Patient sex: M
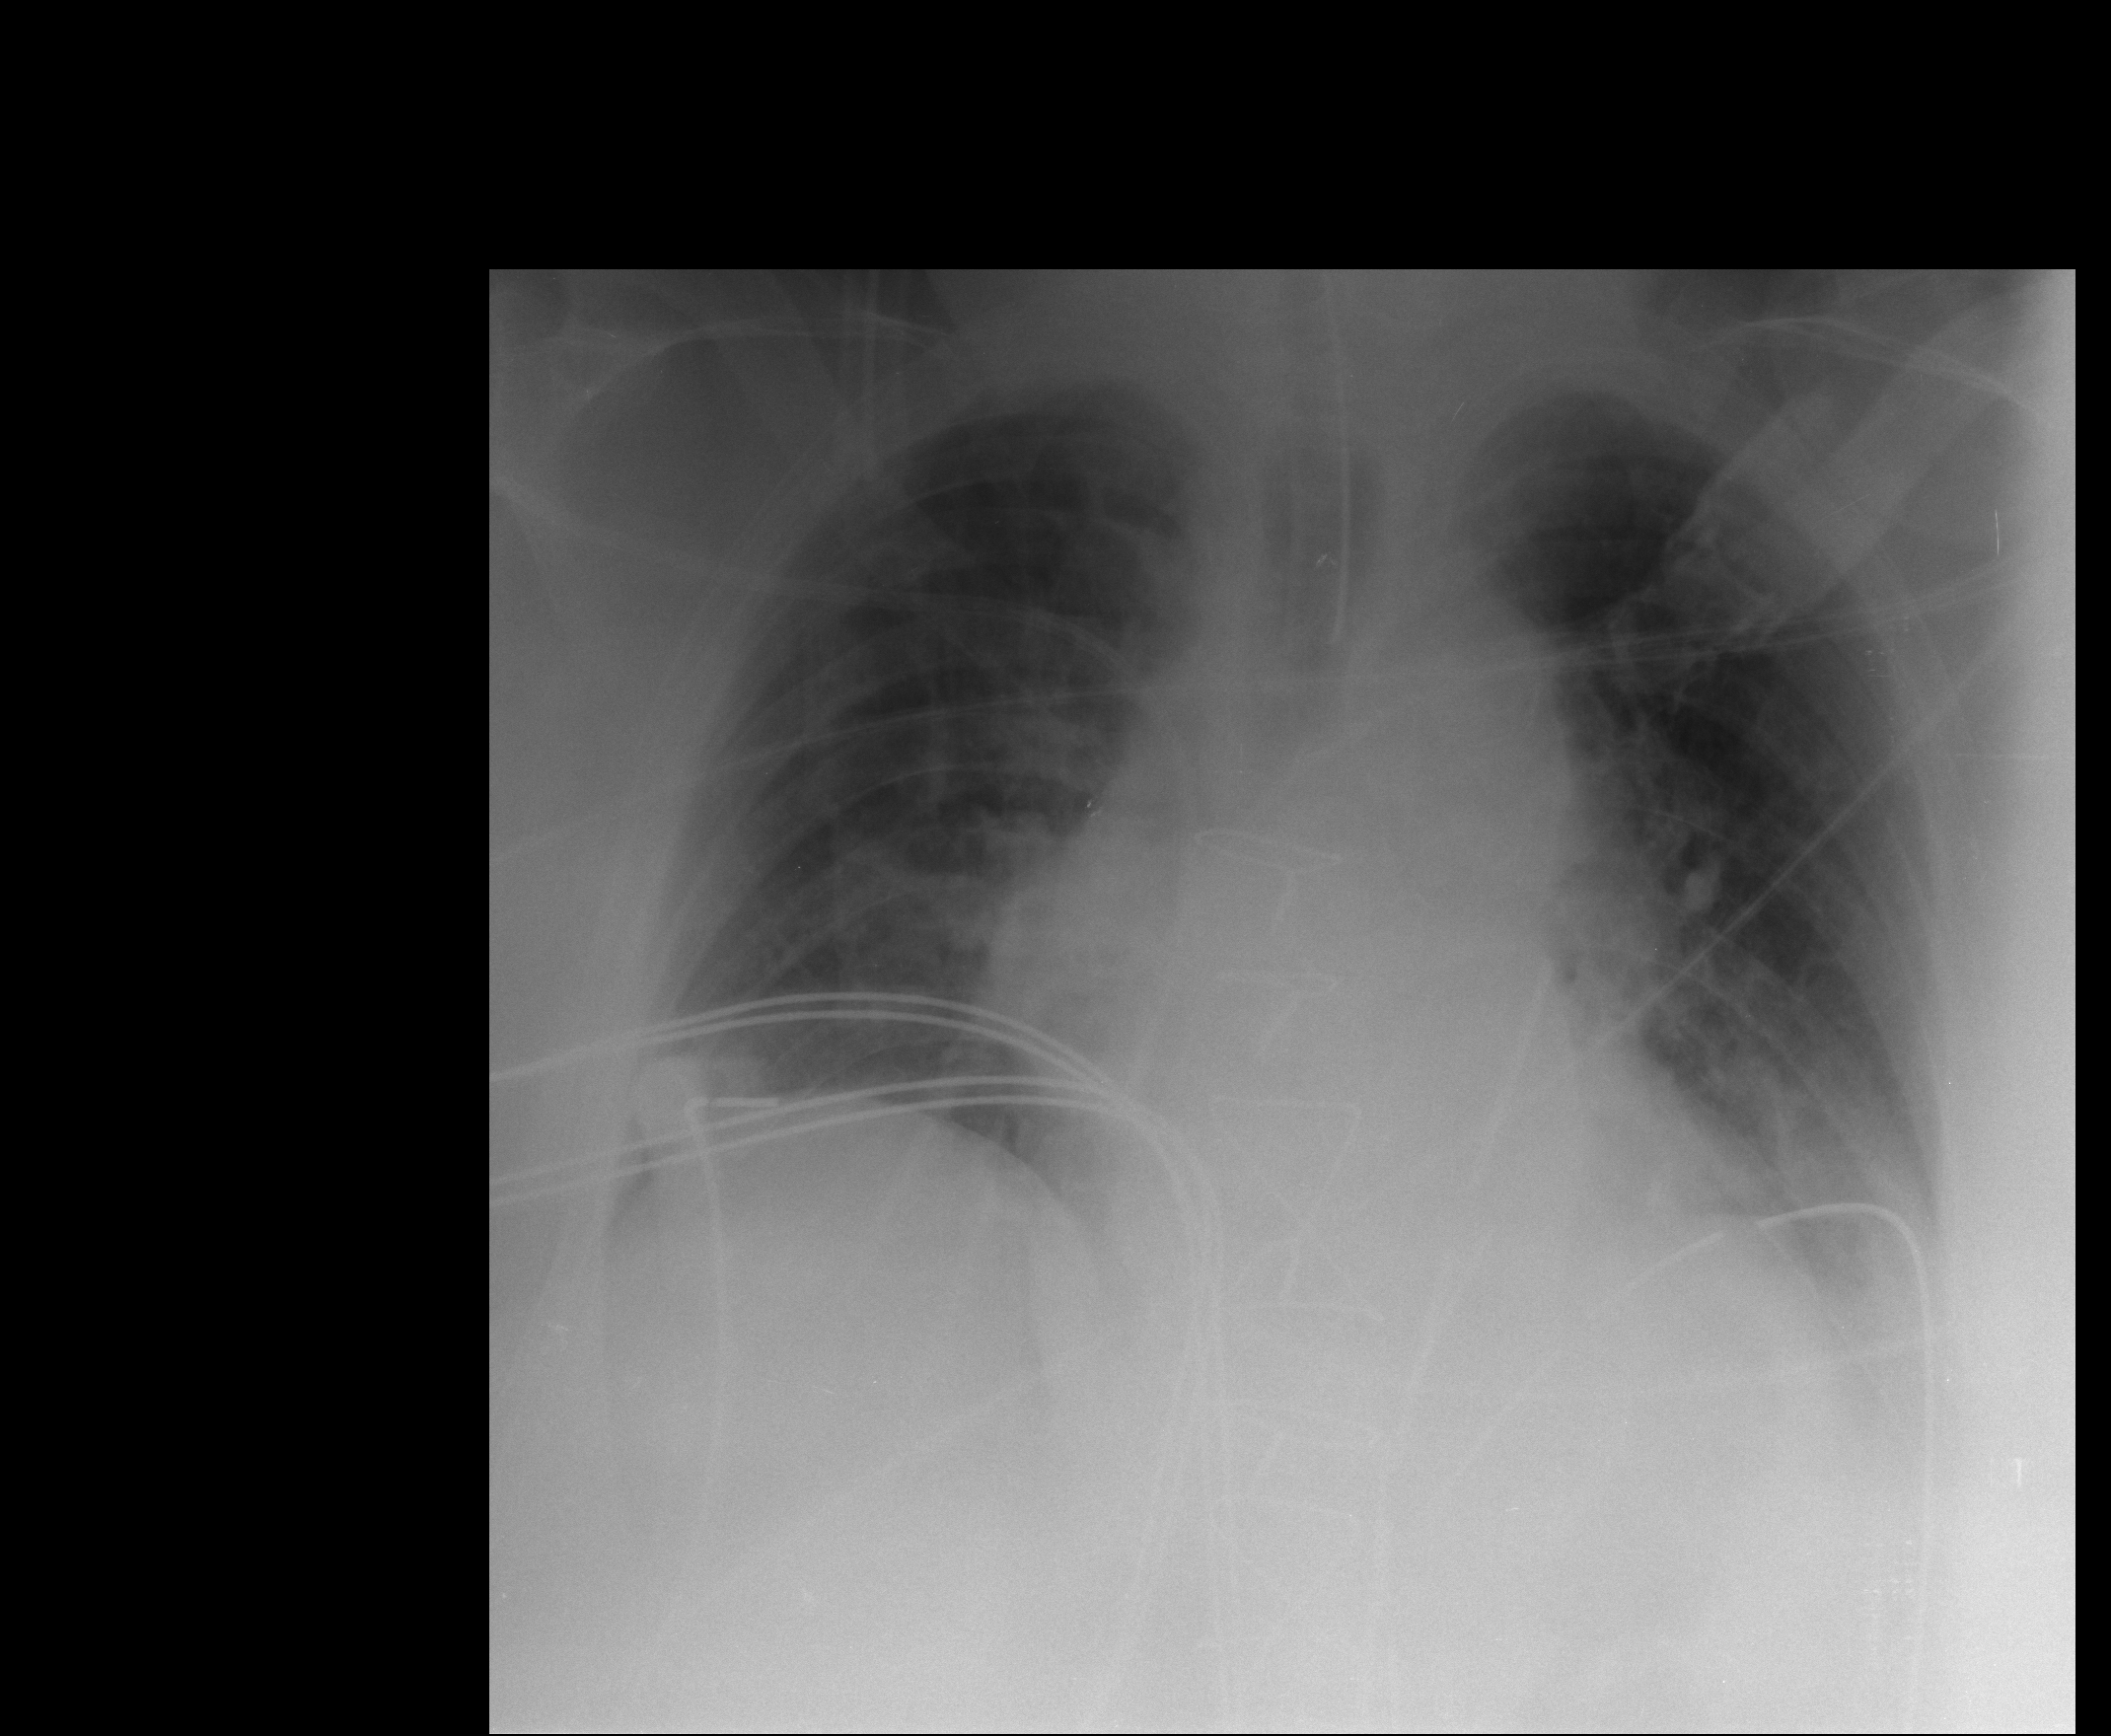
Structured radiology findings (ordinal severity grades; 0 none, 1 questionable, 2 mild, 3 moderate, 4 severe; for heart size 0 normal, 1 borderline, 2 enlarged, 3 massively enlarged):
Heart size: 1
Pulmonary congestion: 1
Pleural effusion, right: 0
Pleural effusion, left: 2
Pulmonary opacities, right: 1
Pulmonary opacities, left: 1
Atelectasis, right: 2
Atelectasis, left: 2